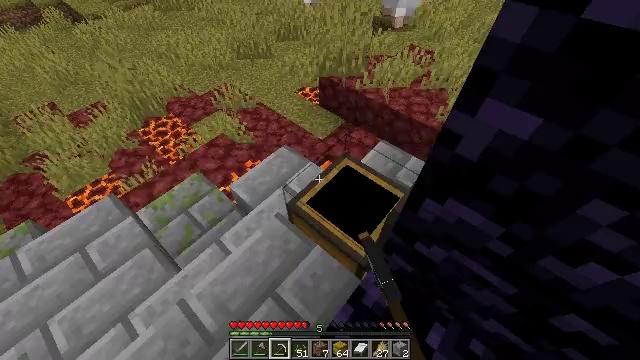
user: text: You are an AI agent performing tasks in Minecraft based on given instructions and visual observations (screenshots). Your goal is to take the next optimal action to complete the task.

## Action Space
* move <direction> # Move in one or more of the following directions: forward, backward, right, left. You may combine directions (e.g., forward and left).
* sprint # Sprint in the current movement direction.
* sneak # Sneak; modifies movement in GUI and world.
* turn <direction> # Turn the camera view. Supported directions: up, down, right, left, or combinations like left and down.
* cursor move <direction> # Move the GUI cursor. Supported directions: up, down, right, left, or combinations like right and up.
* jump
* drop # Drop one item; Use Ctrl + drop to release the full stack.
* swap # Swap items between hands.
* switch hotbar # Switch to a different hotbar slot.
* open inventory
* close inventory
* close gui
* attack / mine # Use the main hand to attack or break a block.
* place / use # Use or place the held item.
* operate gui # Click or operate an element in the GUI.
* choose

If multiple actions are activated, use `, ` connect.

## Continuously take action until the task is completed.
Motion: motion action
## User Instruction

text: Remove beetroot seeds from the inventory.
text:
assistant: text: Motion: close gui